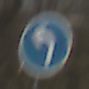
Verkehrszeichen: VorgeschriebeneFahrtrichtungLinks
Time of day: MorningAfternoon
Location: Outdoor (Nature)
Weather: Clear
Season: Winter
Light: Natural